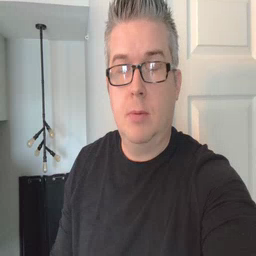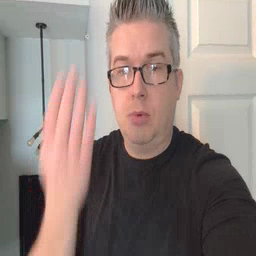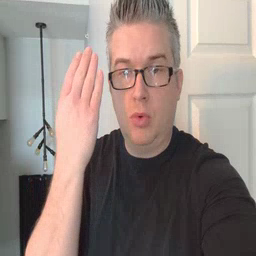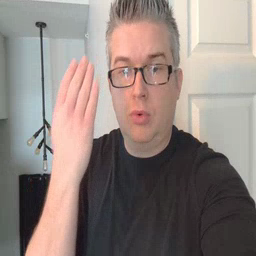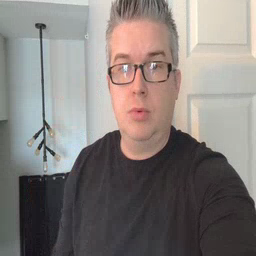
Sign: morning